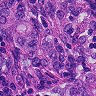
Metastatic tissue present: yes